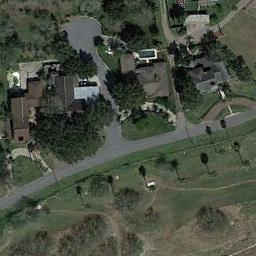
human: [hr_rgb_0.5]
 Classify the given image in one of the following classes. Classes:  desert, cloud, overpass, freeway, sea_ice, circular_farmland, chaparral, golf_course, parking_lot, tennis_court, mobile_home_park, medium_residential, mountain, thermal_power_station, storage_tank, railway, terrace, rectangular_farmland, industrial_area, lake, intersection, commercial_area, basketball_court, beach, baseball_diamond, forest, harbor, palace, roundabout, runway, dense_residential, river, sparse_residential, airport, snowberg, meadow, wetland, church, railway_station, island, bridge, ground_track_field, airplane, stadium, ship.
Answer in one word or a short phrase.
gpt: sparse_residential